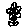
Label: flower